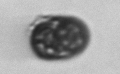
Label: Mesodinium